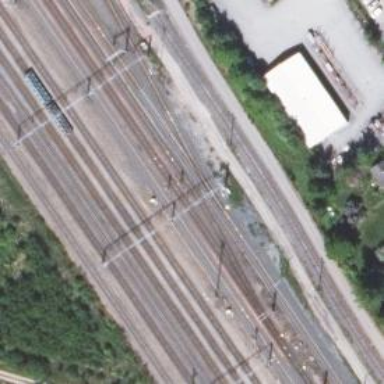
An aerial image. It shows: Electrified rail siding with contact line.